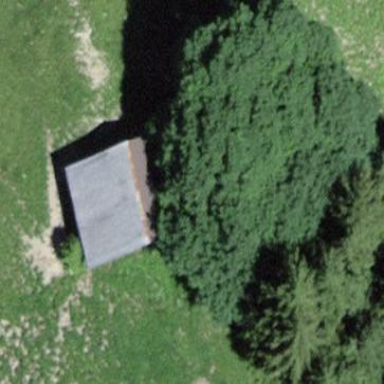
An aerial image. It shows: Barn.